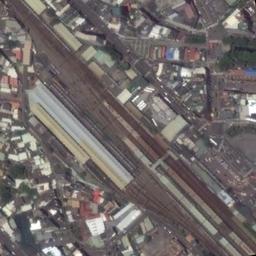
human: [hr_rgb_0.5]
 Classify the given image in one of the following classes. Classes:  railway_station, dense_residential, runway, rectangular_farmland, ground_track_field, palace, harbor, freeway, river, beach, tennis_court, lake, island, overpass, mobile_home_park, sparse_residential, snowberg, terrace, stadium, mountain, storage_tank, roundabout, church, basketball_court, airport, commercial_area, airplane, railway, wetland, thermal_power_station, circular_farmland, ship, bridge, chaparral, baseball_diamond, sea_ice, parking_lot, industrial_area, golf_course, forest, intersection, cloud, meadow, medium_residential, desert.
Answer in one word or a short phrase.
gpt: railway_station